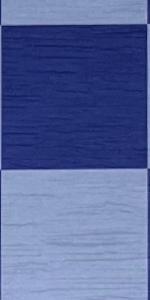
Label: Empty